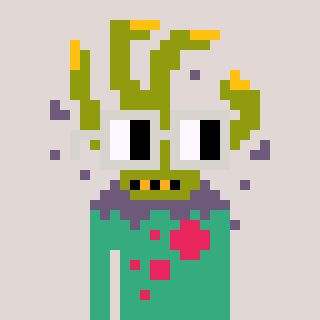
a pixel art character with square light gray glasses, a zombie-hand-shaped head and a teal-colored body on a warm background